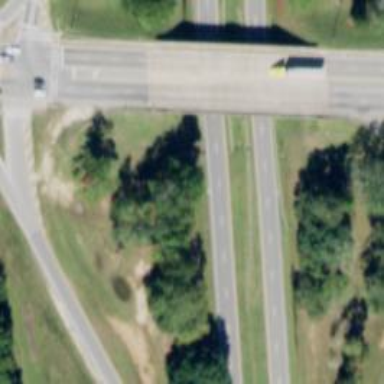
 surfaced with asphalt. It is classified as trunk highway."